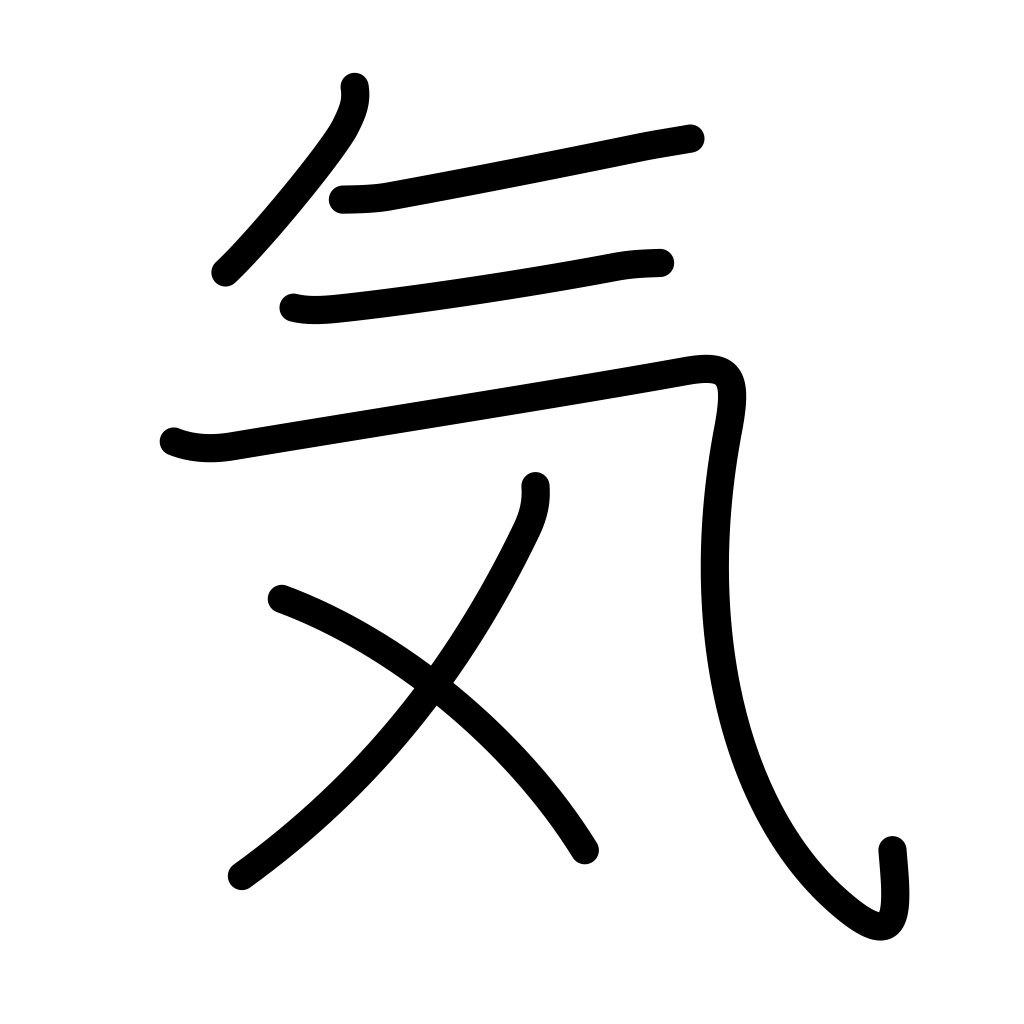
Meaning: spirit, mind, air, atmosphere, mood